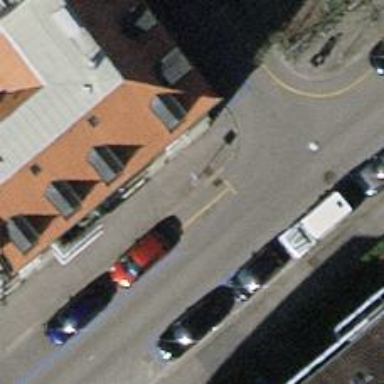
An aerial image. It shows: Kerb barrier.